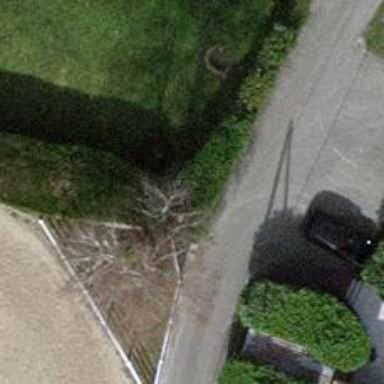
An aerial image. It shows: Hedge acting as barrier.